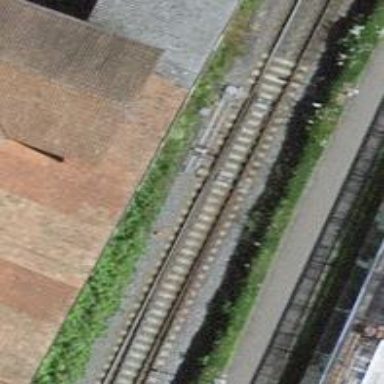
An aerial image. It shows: Railway switch.